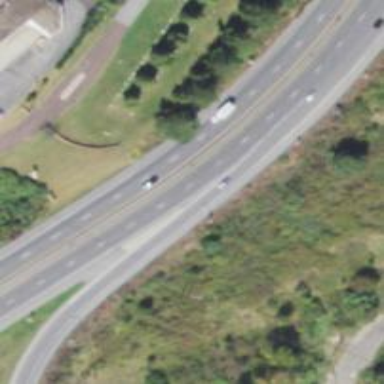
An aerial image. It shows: Asphalt road classified as trunk highway.